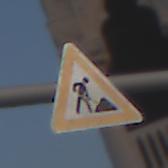
Verkehrszeichen: Arbeitsstelle
Umgebung: Outdoor, Urban
Tageszeit: SunriseSunset
Wetter: Clear
Licht: Natural
Jahreszeit: NotSpecified
Kontrast: MediumContrast